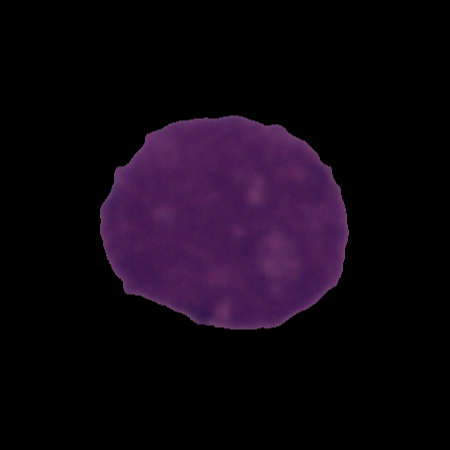
Label: cancer